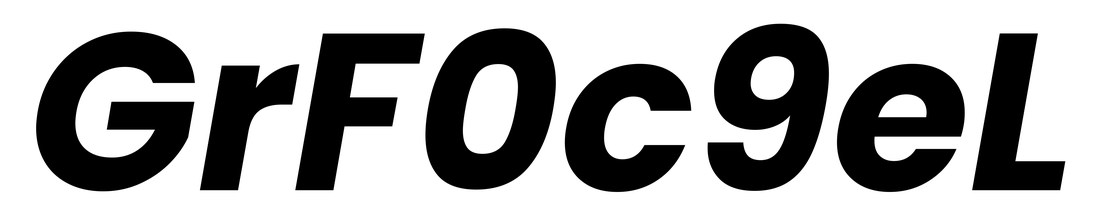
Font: Poppins-BoldItalic